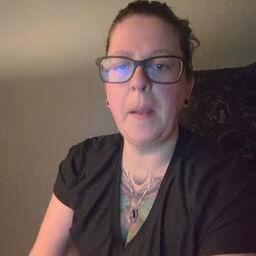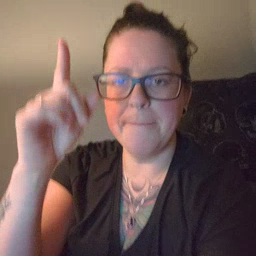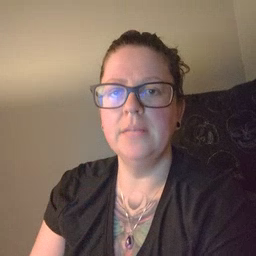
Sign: up